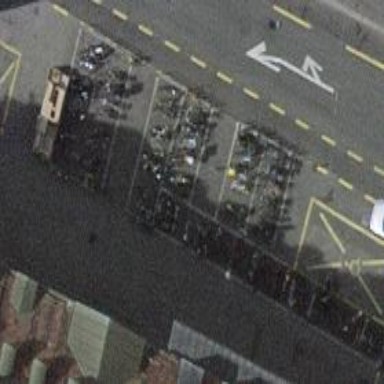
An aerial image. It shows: Paved area designated for bicycle parking with stands available.